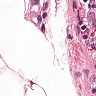
Metastatic tissue present: no